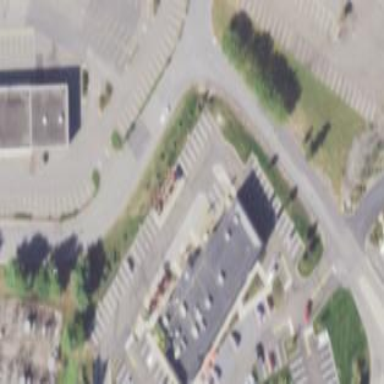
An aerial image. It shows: Commercial building.